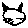
Label: cat